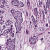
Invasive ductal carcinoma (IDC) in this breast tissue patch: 1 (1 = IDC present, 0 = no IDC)